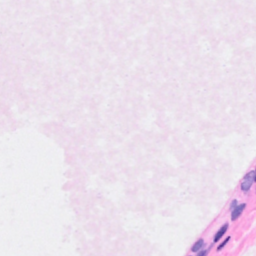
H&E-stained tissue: Breast